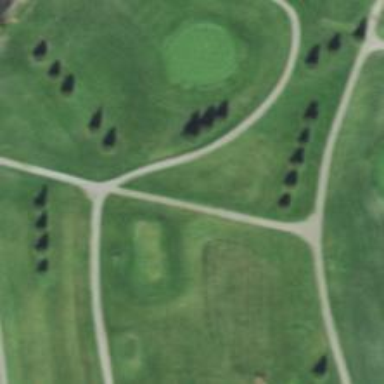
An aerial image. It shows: Golf tee.